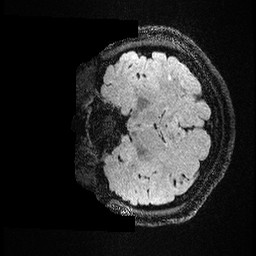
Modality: FLAIR
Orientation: coronal
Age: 27
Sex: female
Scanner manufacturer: ge
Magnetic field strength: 3 T
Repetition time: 4.802 s
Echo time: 0.1157 s